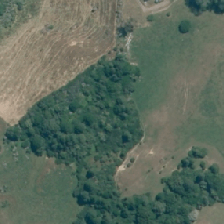
Land cover: indigenous_forest